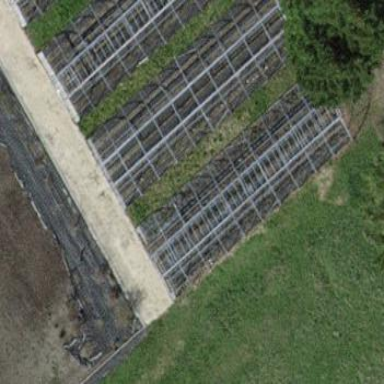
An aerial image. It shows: Greenhouse.